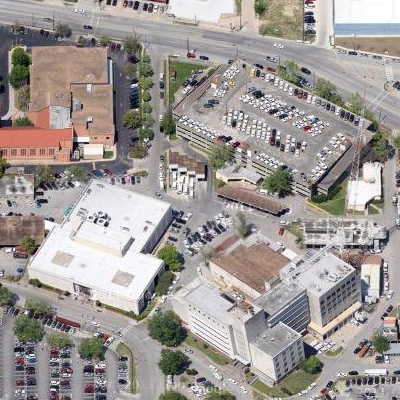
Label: cIndustry